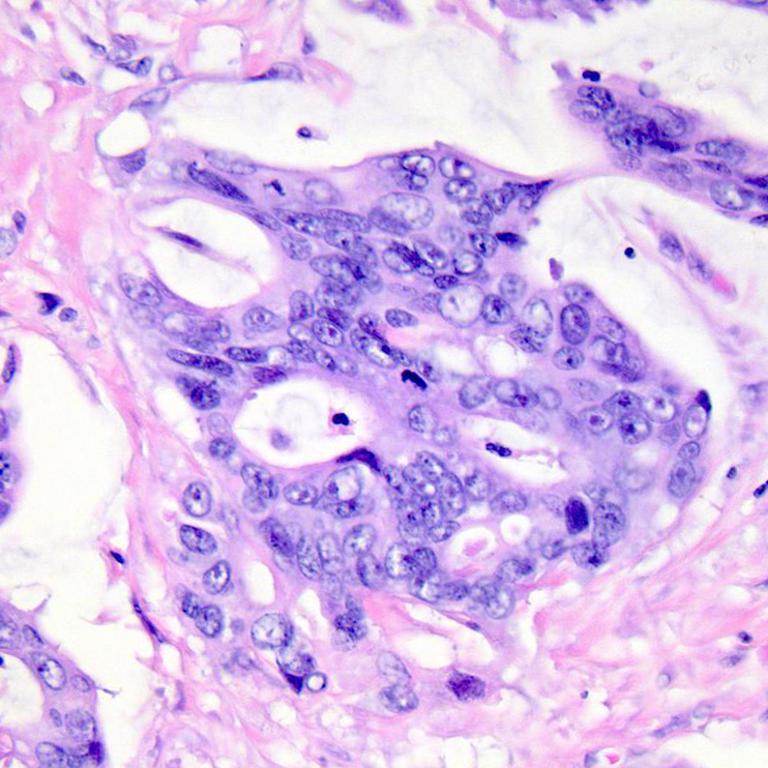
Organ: colon
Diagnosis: adenocarcinomas